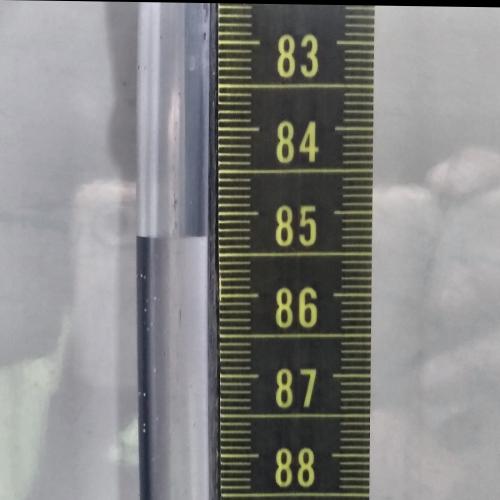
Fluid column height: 85.3 cm